Aerial crown-view tile of a tropical tree (Barro Colorado Island, Panama), acquired 20240918:
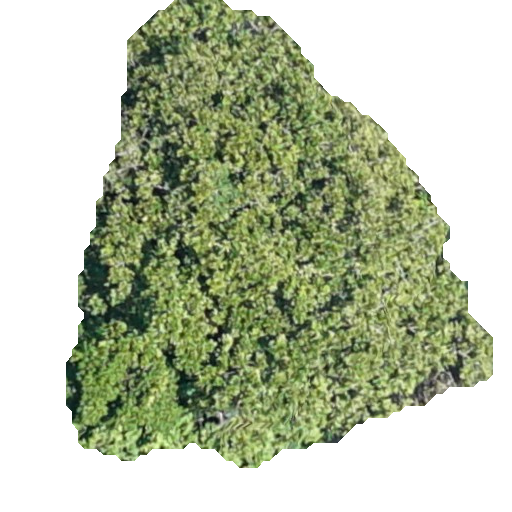
Species: Anacardium excelsum
GBIF accepted scientific name: Anacardium excelsum
Crown area: 210.776 m²